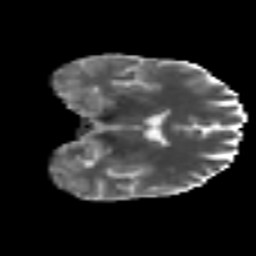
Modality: MD
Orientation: coronal
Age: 44
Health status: ill
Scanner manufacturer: philips
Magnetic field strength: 3 T
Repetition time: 9 s
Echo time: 0.127 s